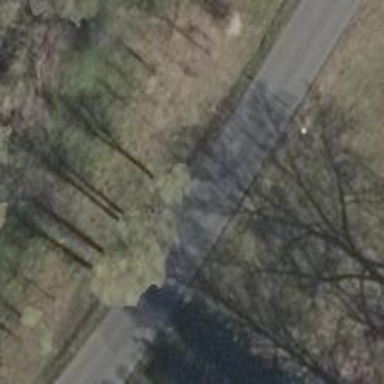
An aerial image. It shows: Deciduous broadleaved tree.